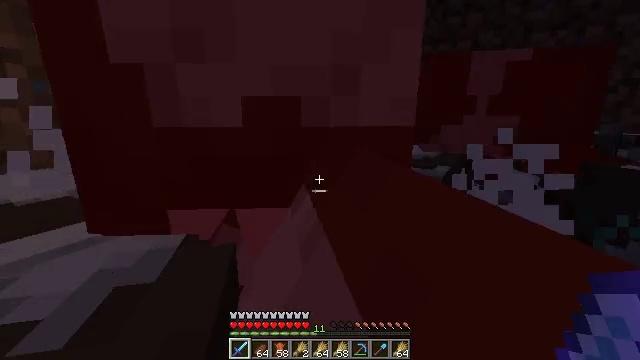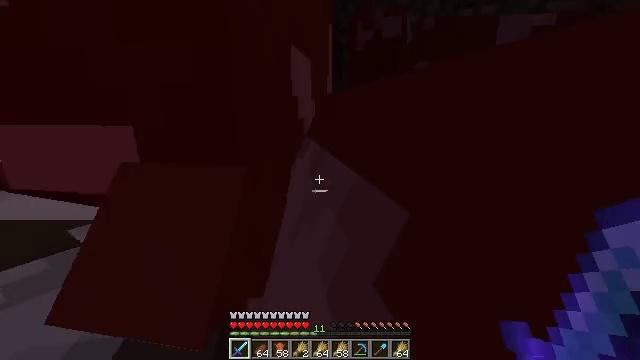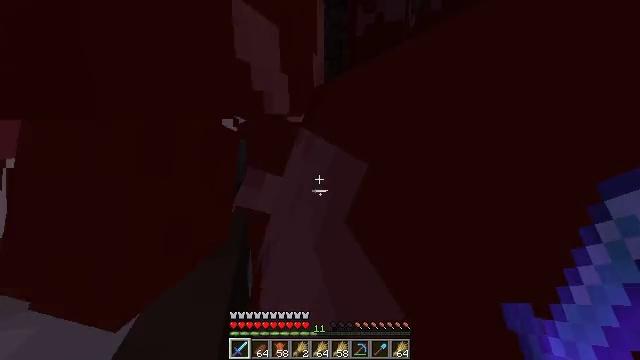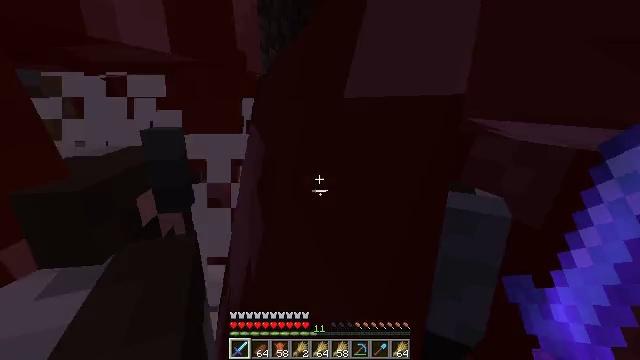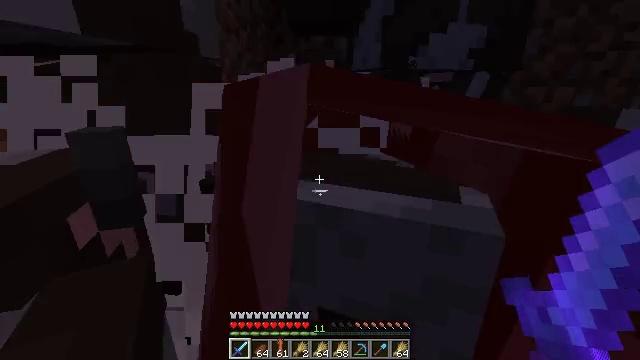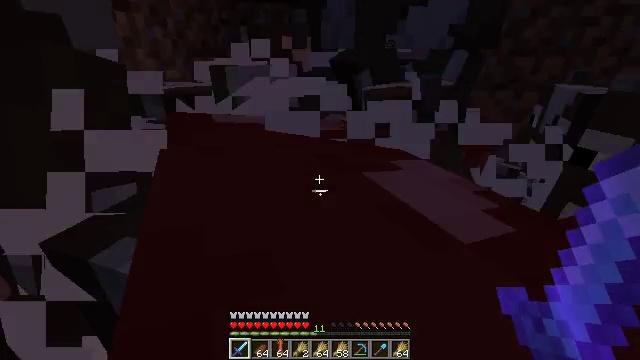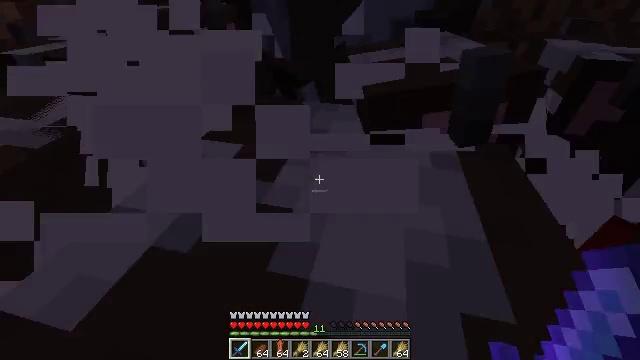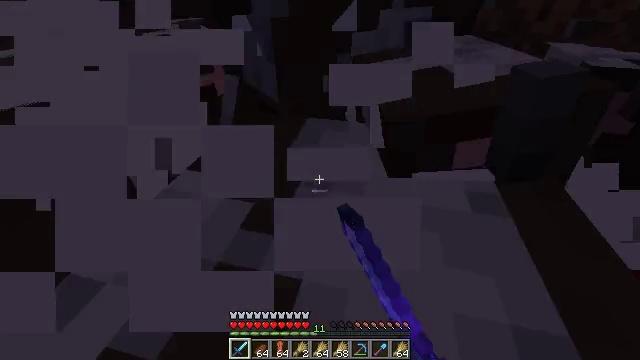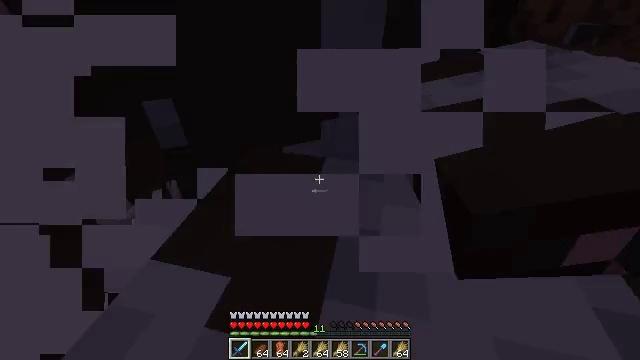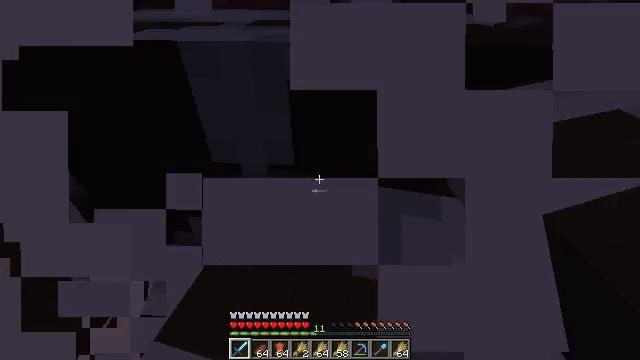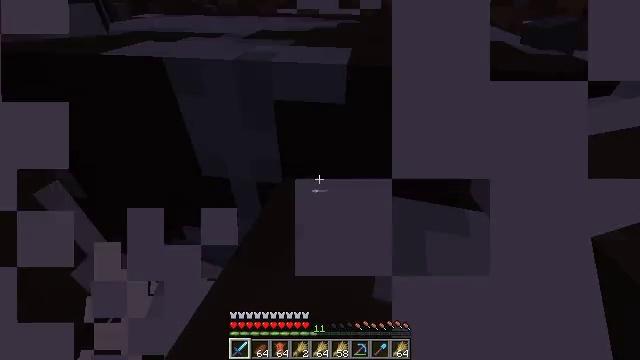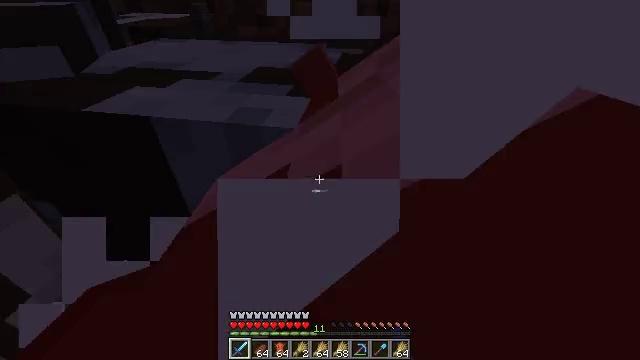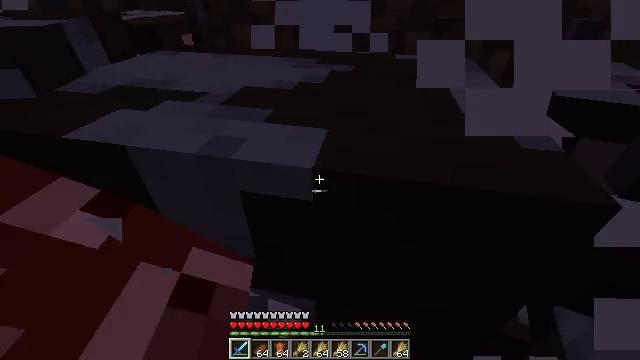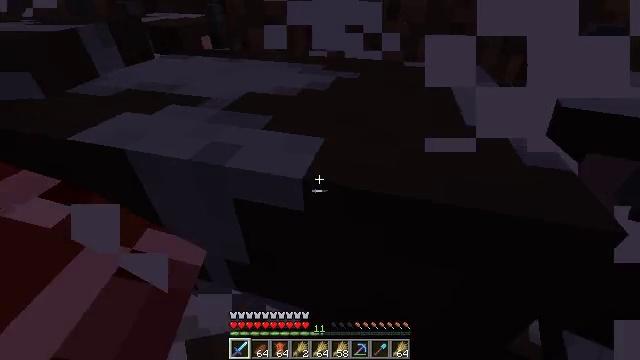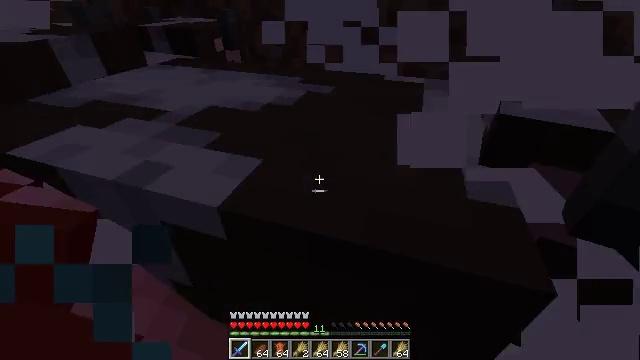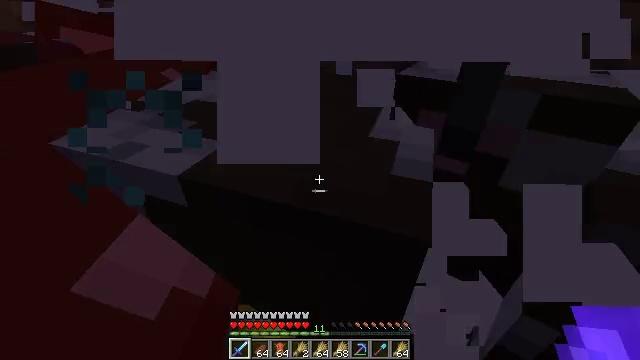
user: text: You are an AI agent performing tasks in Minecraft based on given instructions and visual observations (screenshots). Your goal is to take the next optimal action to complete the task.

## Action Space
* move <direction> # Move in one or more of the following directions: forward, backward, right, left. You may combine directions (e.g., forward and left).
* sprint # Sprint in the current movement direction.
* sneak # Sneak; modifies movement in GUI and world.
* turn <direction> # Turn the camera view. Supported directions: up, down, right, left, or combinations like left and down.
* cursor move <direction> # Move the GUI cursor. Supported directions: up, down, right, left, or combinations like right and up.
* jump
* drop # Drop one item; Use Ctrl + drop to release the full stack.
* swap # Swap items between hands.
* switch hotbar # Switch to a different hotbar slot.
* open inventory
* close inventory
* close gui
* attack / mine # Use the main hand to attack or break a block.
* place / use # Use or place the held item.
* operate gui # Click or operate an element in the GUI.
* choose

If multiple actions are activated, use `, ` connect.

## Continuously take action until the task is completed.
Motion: motion action
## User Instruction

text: Kill mobs.
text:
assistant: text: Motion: move forward
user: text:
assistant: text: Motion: move forward
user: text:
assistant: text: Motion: move forward, turn right and down
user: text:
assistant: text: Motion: move forward, turn right and down
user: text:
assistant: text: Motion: move forward, turn right and down
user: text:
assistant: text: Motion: move forward, turn right and down, attack / mine
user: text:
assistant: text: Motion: attack / mine
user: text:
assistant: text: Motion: no_op
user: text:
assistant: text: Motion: no_op
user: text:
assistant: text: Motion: turn left
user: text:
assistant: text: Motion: turn left
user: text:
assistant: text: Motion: turn left
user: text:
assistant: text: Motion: turn left
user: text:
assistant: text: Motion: move back, turn left and up
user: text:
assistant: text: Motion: move back, turn left and up
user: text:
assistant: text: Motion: move back
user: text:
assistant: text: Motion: move back, turn left and up
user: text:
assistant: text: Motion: move back, turn left and up
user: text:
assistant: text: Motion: move back, turn up
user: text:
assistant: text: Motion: move back, attack / mine
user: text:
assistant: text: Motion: move back, attack / mine
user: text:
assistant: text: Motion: move back, jump
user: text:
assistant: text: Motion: move back, jump
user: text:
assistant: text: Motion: move back, jump
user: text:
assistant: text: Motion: jump